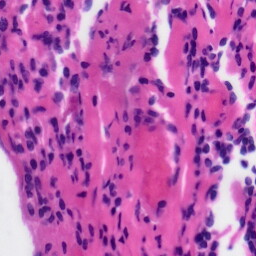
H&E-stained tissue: Tonsil